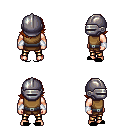
a pixel art fantasy rpg character, male body template, human, light skin, leather chest armor, gold greaves, brunette swoop hairstyle, metal helm, white cloth bracers, black slippers, four views (front, back, left, right), 2x2 character sprite sheet, small pixel art, hard edges, no anti-aliasing